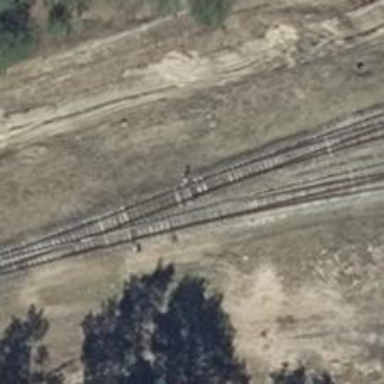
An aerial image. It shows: Railway switch.